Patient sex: F
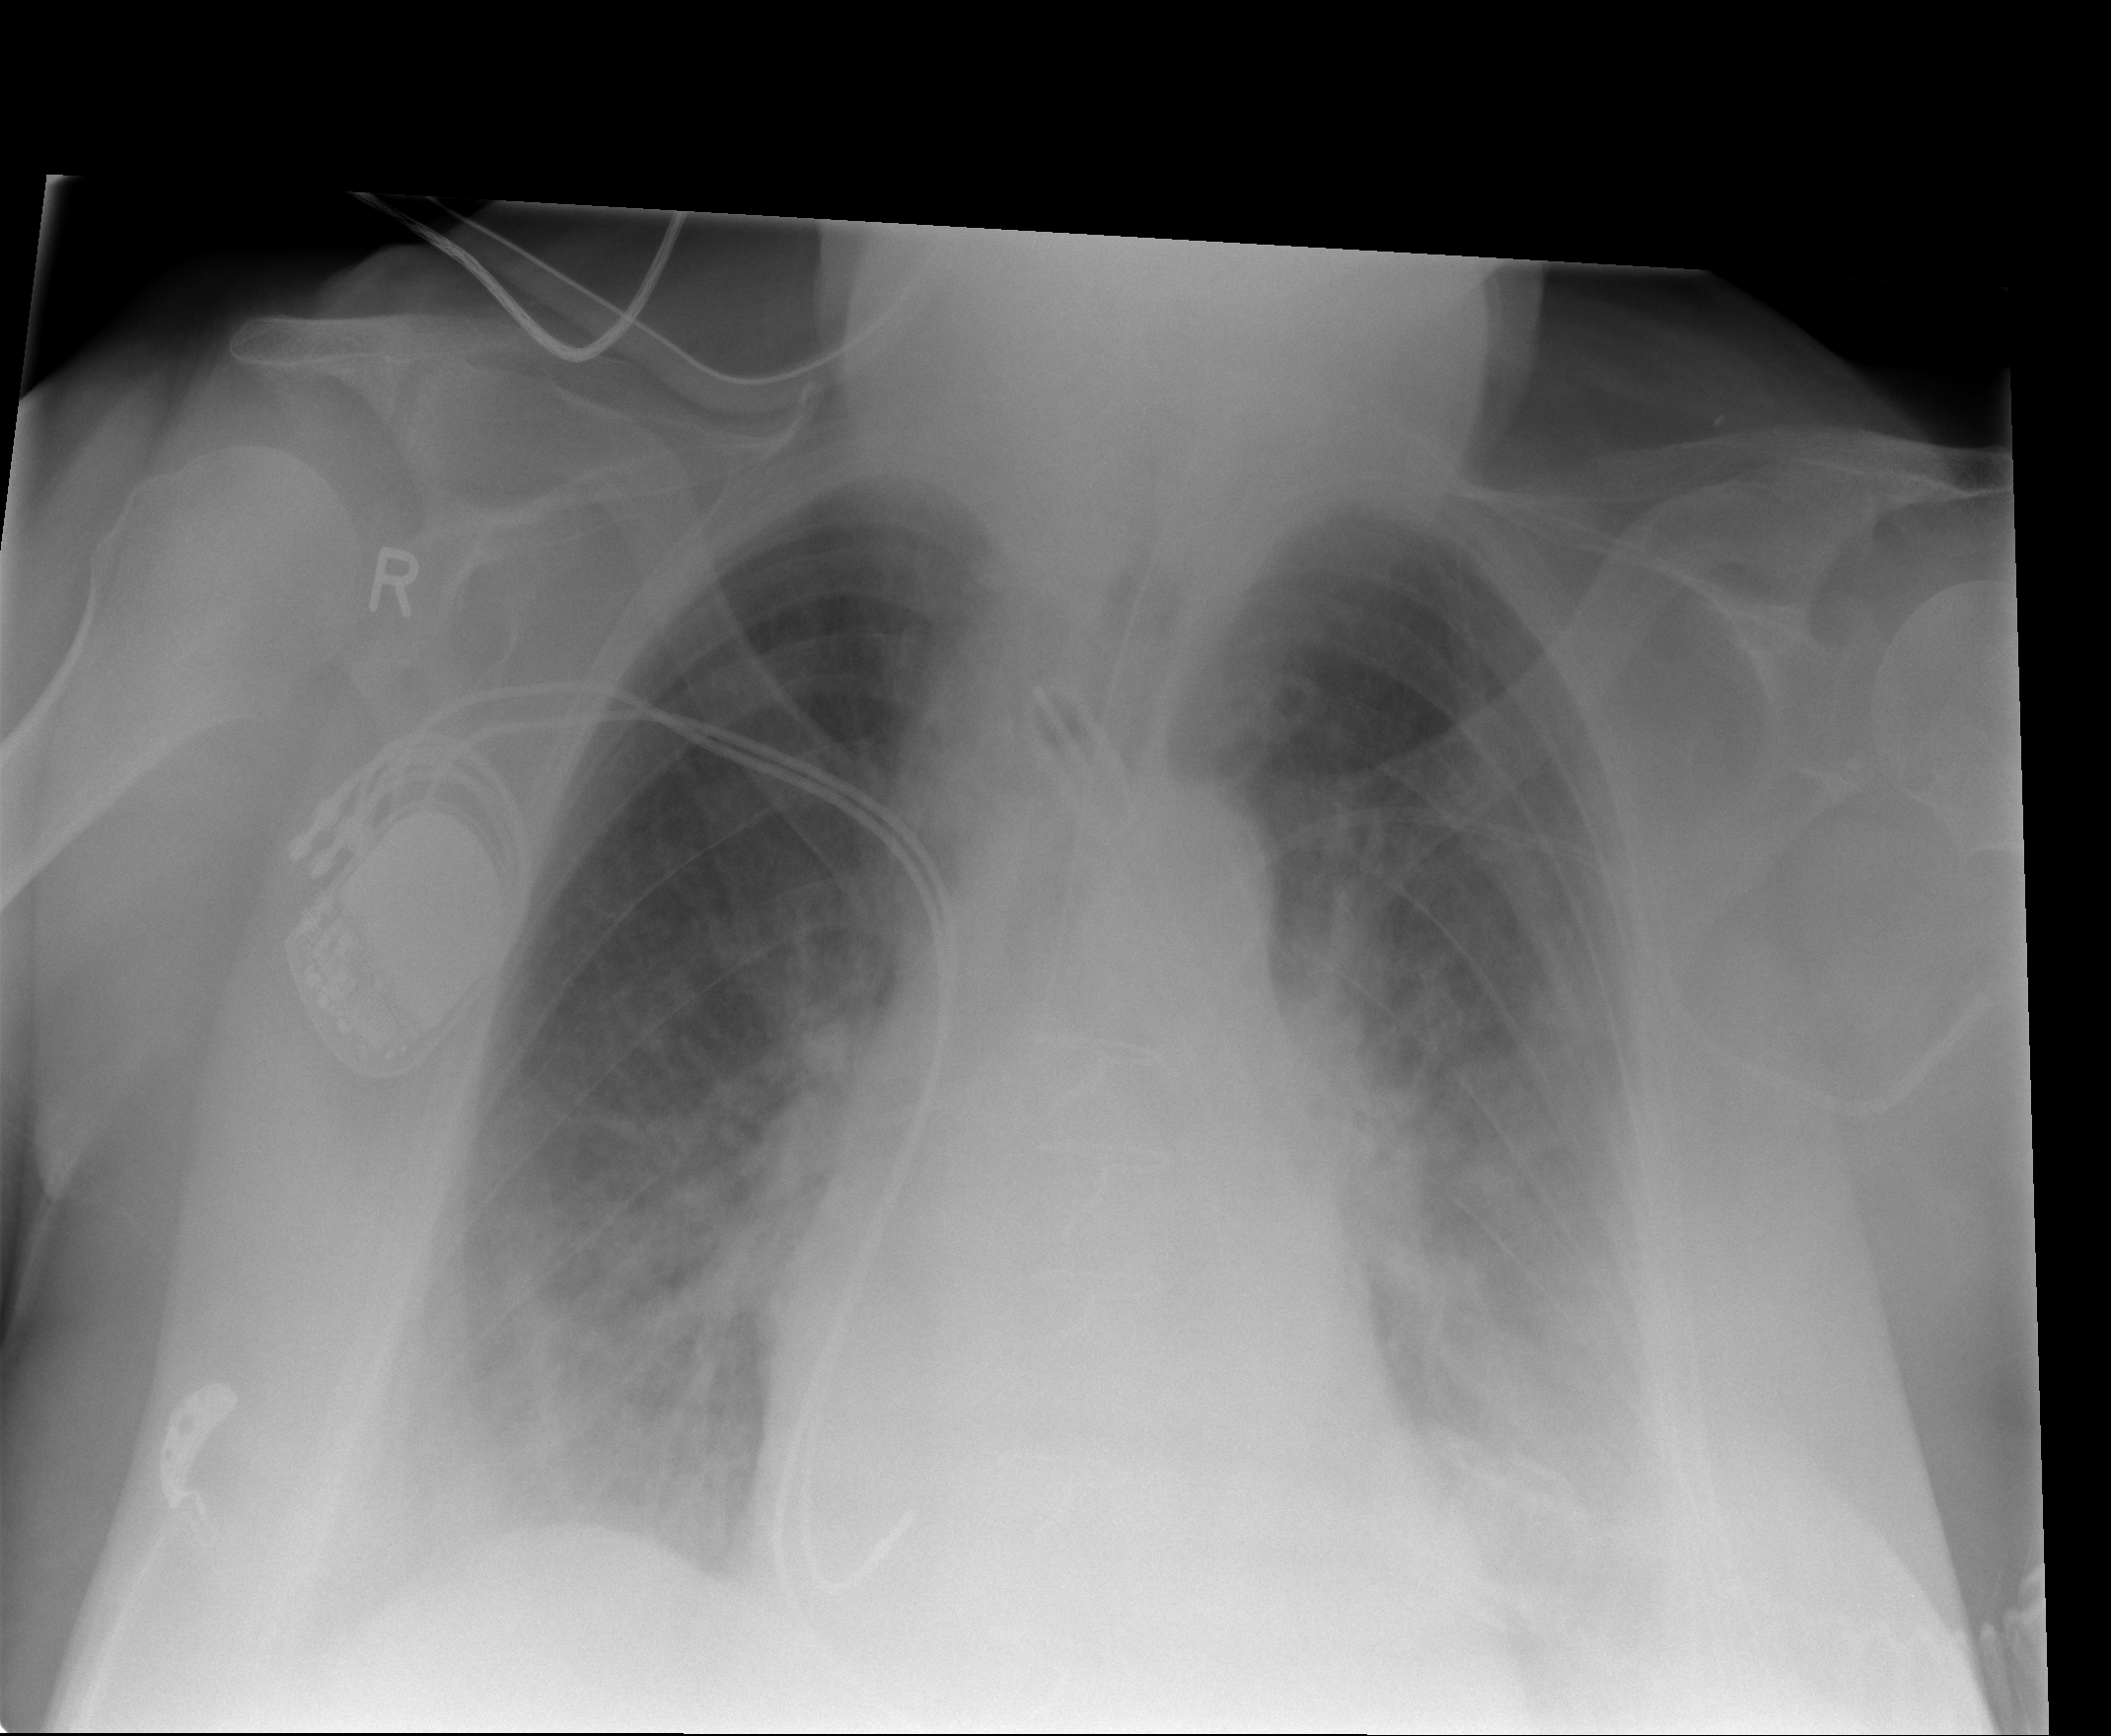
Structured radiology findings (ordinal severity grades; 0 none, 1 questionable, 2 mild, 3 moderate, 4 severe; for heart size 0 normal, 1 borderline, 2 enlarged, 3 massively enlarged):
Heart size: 2
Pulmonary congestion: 2
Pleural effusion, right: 0
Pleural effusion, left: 2
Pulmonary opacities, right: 0
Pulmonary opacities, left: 0
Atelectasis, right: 0
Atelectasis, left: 2